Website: apple
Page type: address-validator
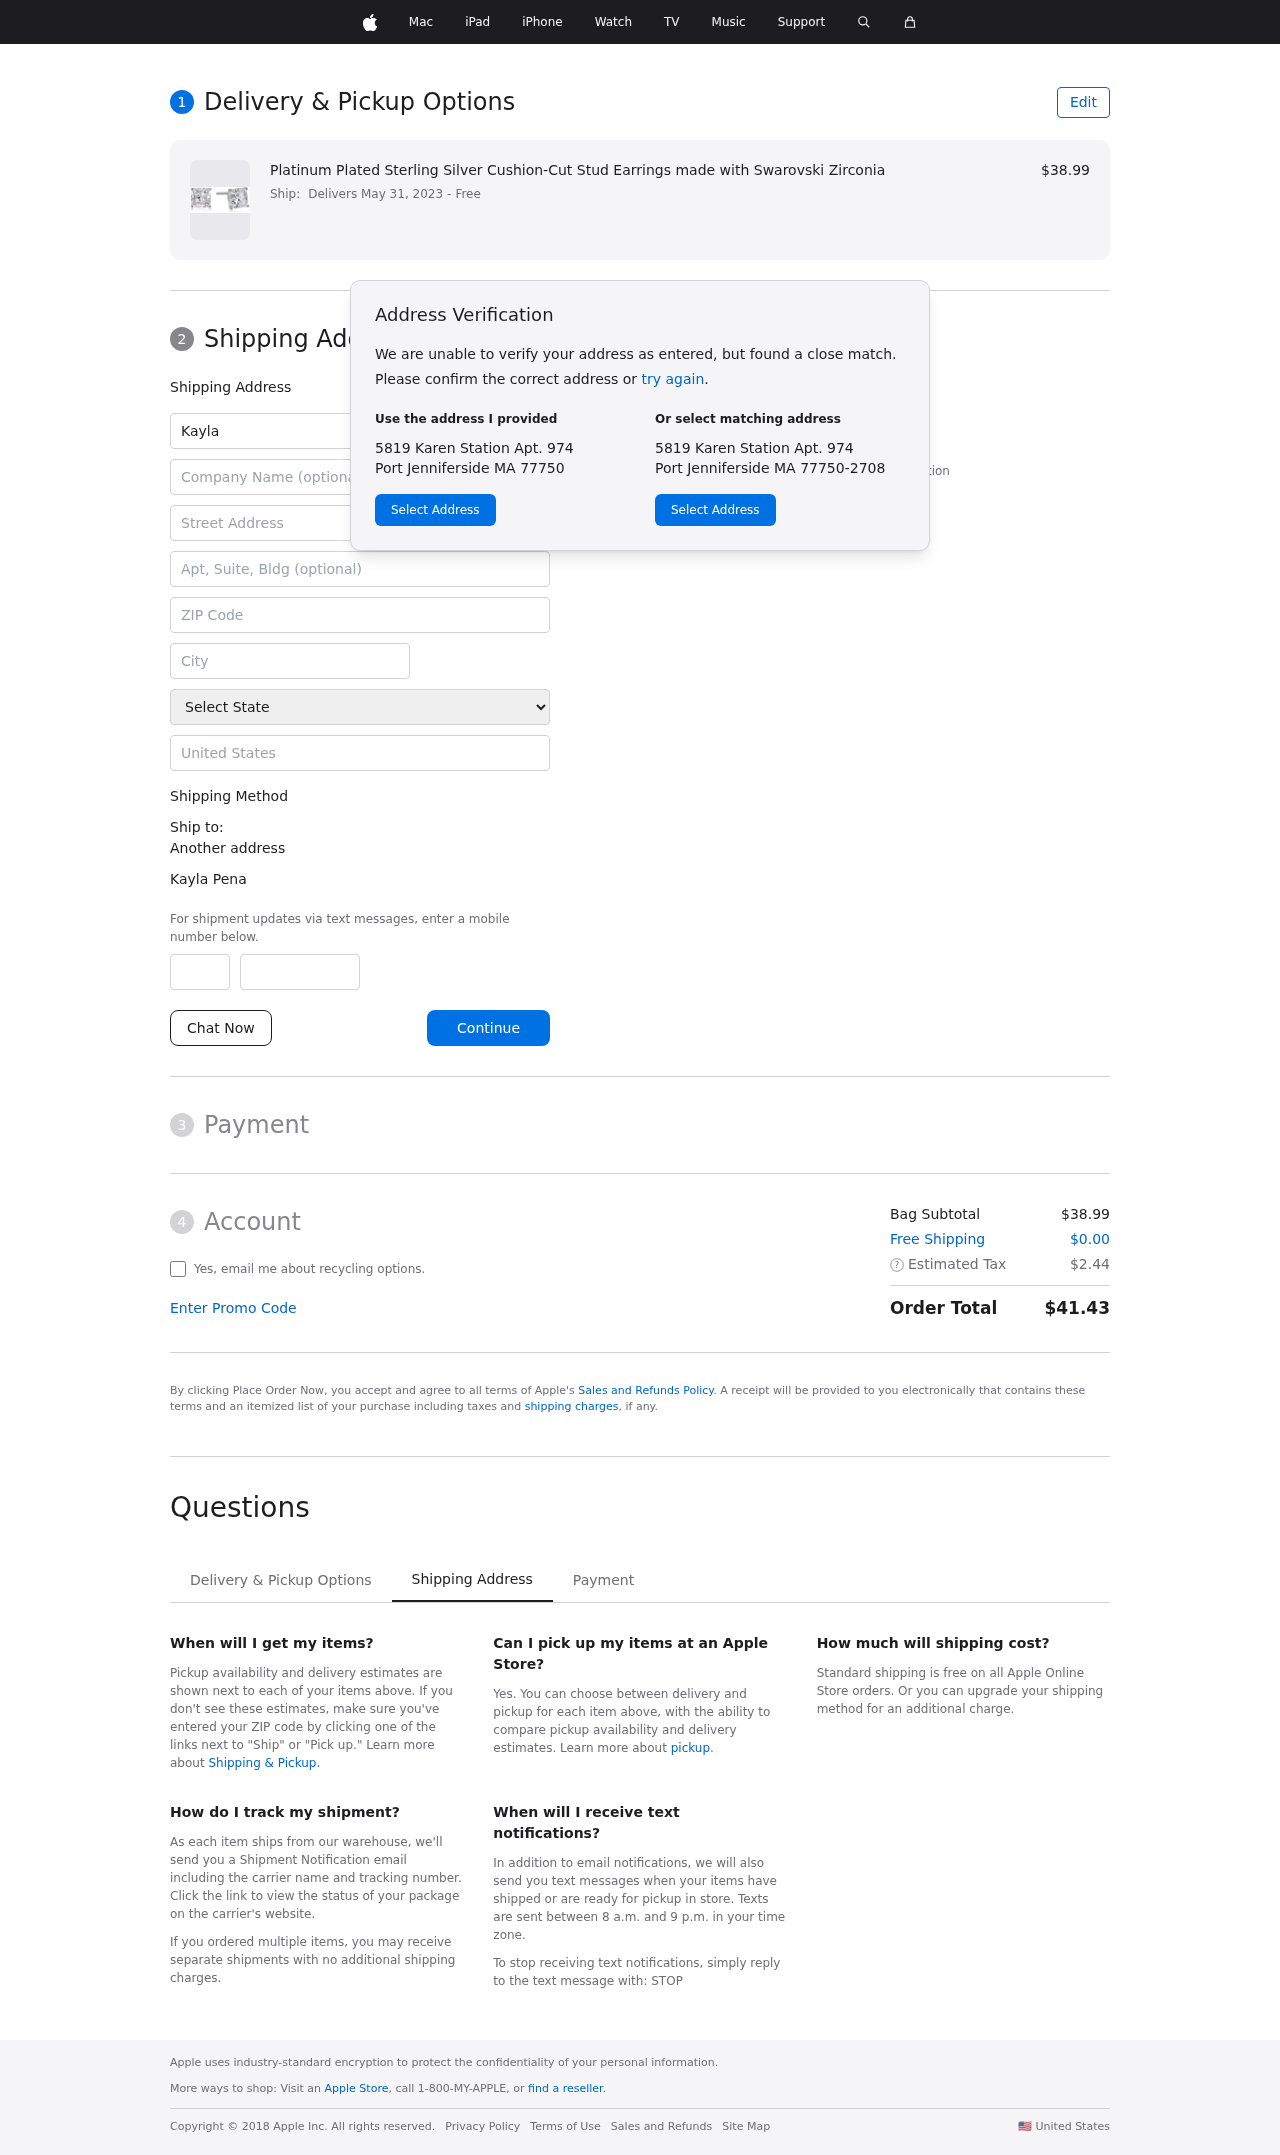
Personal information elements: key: PII_CITY
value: Port Jenniferside
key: PII_COUNTRY
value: United States
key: PII_FIRSTNAME
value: Kayla
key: PII_FULLNAME
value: Kayla Pena
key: PII_LASTNAME
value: Pena
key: PII_PHONE_AREA
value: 539
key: PII_PHONE_SUFFIX
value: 2411
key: PII_POSTCODE
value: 77750
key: PII_STATE
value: Massachusetts
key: PII_STREET
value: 5819 Karen Station Apt. 974
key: PII_STREET2
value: Apt. 286
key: PII_CITY_STATE_ZIP
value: Port Jenniferside MA 77750
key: PII_STATE_ABBR
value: MA
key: PII_POSTCODE_FULL
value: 77750
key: PII_POSTCODE_NUMERIC
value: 77750
Product elements: key: PRODUCT1_NAME
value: Platinum Plated Sterling Silver Cushion-Cut Stud Earrings made with Swarovski Zirconia
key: PRODUCT1_PRICE
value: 38.99
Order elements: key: ORDER_DELIVERY_DATE
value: Delivers May 31, 2023
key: ORDER_SUBTOTAL
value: $38.99
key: ORDER_SHIPPING_COST
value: $0.00
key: ORDER_TAX
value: $2.44
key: ORDER_TOTAL
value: $41.43